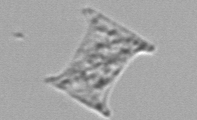
Label: Eucampia